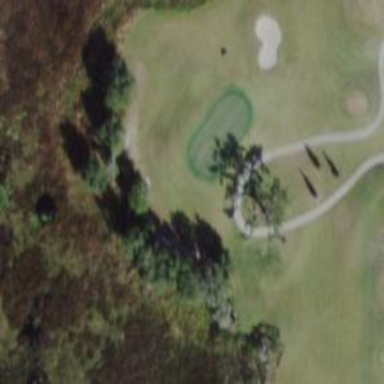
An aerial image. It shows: Path designated for golf carts.